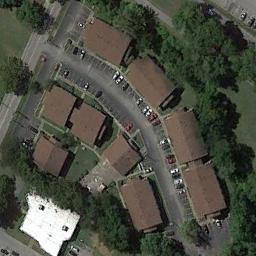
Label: medium_residential